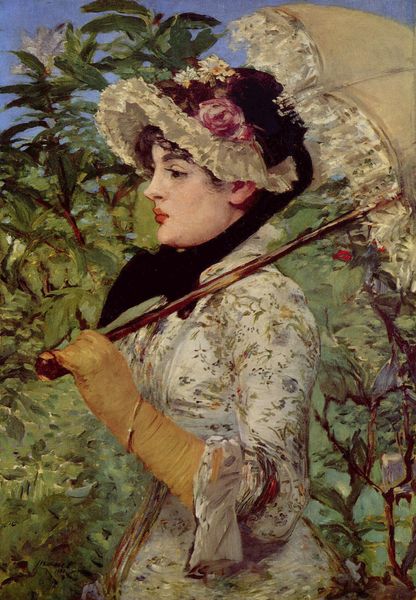
Titel: Frühling (Jeanne)
Künstler: Édouard Manet
Standort: New York (New York)
Institution: Collection H.P. Bingham
Schlagwörter: baum, blau, blätter, dunkel, gemälde, hand, himmel, kopf, schatten, weiß, wolken, baumstämme, bäume, gelb, grün, impressionismus, landschaft, mädchen, ocker, äste, auguste renoir, blume, blumen, braun, brust, busen, elegant, frankreich, frau, frisur, grau, handschuh, handschuhe, hell, hintergrund, holz, hut, kleid, licht, mund, nase, ohr, orange, profil, renoir, schmuck, schwarz, stirn, blick, blüte, blüten, dame, gürtel, park, parkanlage, rose, rot, schal, schirm, schleier, sonnenschirm, tuch, wolke, beige, haube, hochformat, malerei, muster, schleife, jung, kappe, mütze, arm, augen, band, gesicht, halten, kragen, mensch, spitze, ärmel, bild, bildnis, hals, hände, portrait, porträt, öl, ast, baumstamm, natur, stamm, strauch, zweige, busch, büsche, gebüsch, sonne, sträucher, auge, gold, stoff, stoffe, spitzen, blatt, person, pflanzen, schleifen, kinn, lippen, locken, ohren, puder, rosa, rouge, schulter, seide, vornehm, stock, garten, taille, sommer, wangen, stab, formen, hecke, lila, tag, violett, herbst, ausflug, blümchen, spazieren, rand, ölgemälde, stämme, witwe, hutband, floral, junge frau, rüsche, rüschen, wange, augenbraue, ellenbogen, krempe, lippenstift, make up, oberarm, frühling, gemustert, stiel, schimmer, stile, spaziergang, zweig, form, portait, armband, armreif, halbfigurig, geblümt, doppelkinn, romantisch, hüfte, geäst, gespannt, spätsommer, frühjahr, bändel, rote lippen, wei´, gartenanlage, sträuche, garte, bedruckt, stoffs, sommerhut, schute, blumem, schirmkrücke, sonnenschirm schirmchen, stups, flumen, 19. jahrhundert, geblümtes kleid, biedermeierhut, rdame